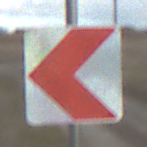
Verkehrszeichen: RichtungstafelnInKurvenKleinRechts
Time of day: SunriseSunset
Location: Outdoor (RoadRail)
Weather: PartlyCloudy
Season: NotSpecified
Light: Natural